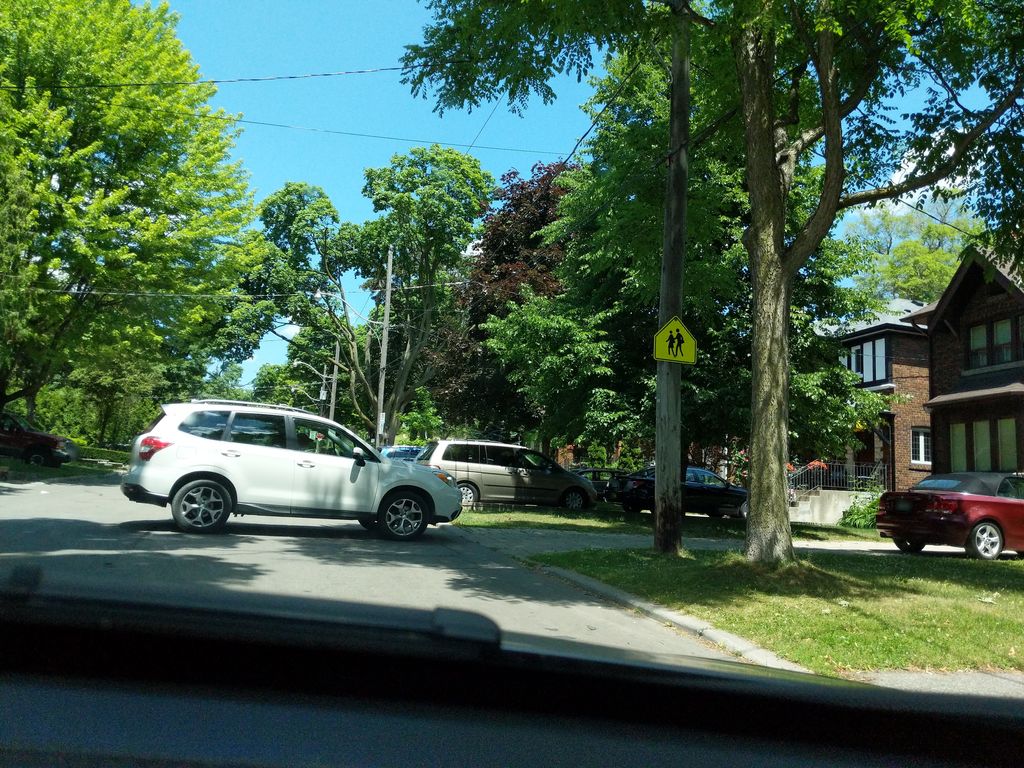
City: toronto